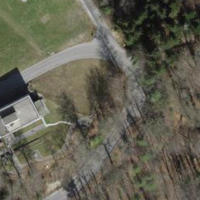
EUNIS habitat code: 41
Species observed at this site:
Lamium galeobdolon